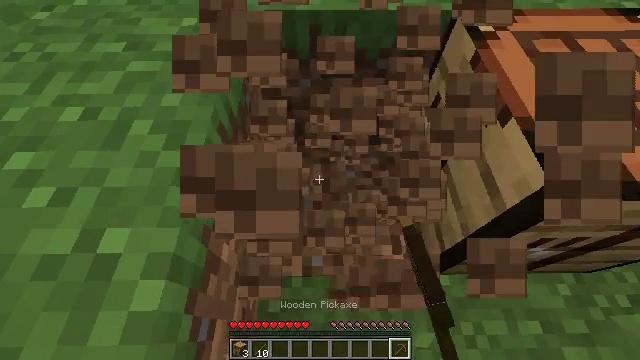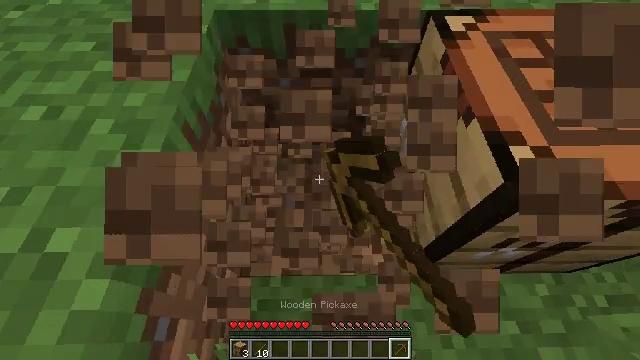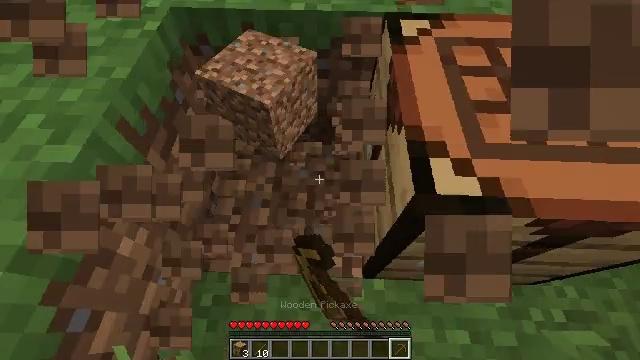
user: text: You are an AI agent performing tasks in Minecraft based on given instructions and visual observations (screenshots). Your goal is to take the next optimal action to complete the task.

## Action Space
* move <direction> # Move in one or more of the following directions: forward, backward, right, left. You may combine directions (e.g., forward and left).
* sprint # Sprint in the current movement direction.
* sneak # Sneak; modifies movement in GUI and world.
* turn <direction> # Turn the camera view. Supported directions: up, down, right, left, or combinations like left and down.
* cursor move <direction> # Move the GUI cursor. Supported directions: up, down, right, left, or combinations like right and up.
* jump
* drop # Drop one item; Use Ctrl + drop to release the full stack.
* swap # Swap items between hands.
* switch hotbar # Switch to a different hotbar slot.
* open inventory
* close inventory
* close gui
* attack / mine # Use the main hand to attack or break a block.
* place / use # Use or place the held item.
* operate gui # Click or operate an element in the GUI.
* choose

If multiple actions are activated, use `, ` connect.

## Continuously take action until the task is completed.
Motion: motion action
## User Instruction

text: Break the grass block.
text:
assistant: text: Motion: move right, attack / mine
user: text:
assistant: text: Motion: move right, turn left, attack / mine
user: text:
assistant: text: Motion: attack / mine